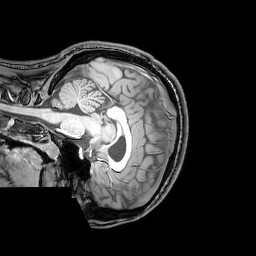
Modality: T1w
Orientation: sagittal
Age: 25
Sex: female
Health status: healthy
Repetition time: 0.081 s
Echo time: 0.037 s